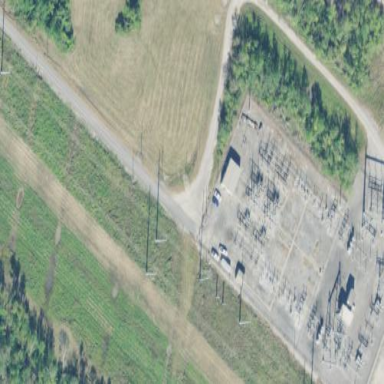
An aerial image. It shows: Fenced power substation at the transmission level.